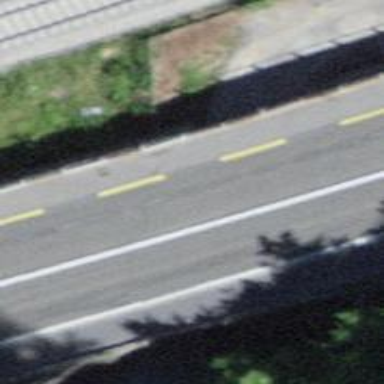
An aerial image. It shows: Tunnel under the road used for service purposes.